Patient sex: F
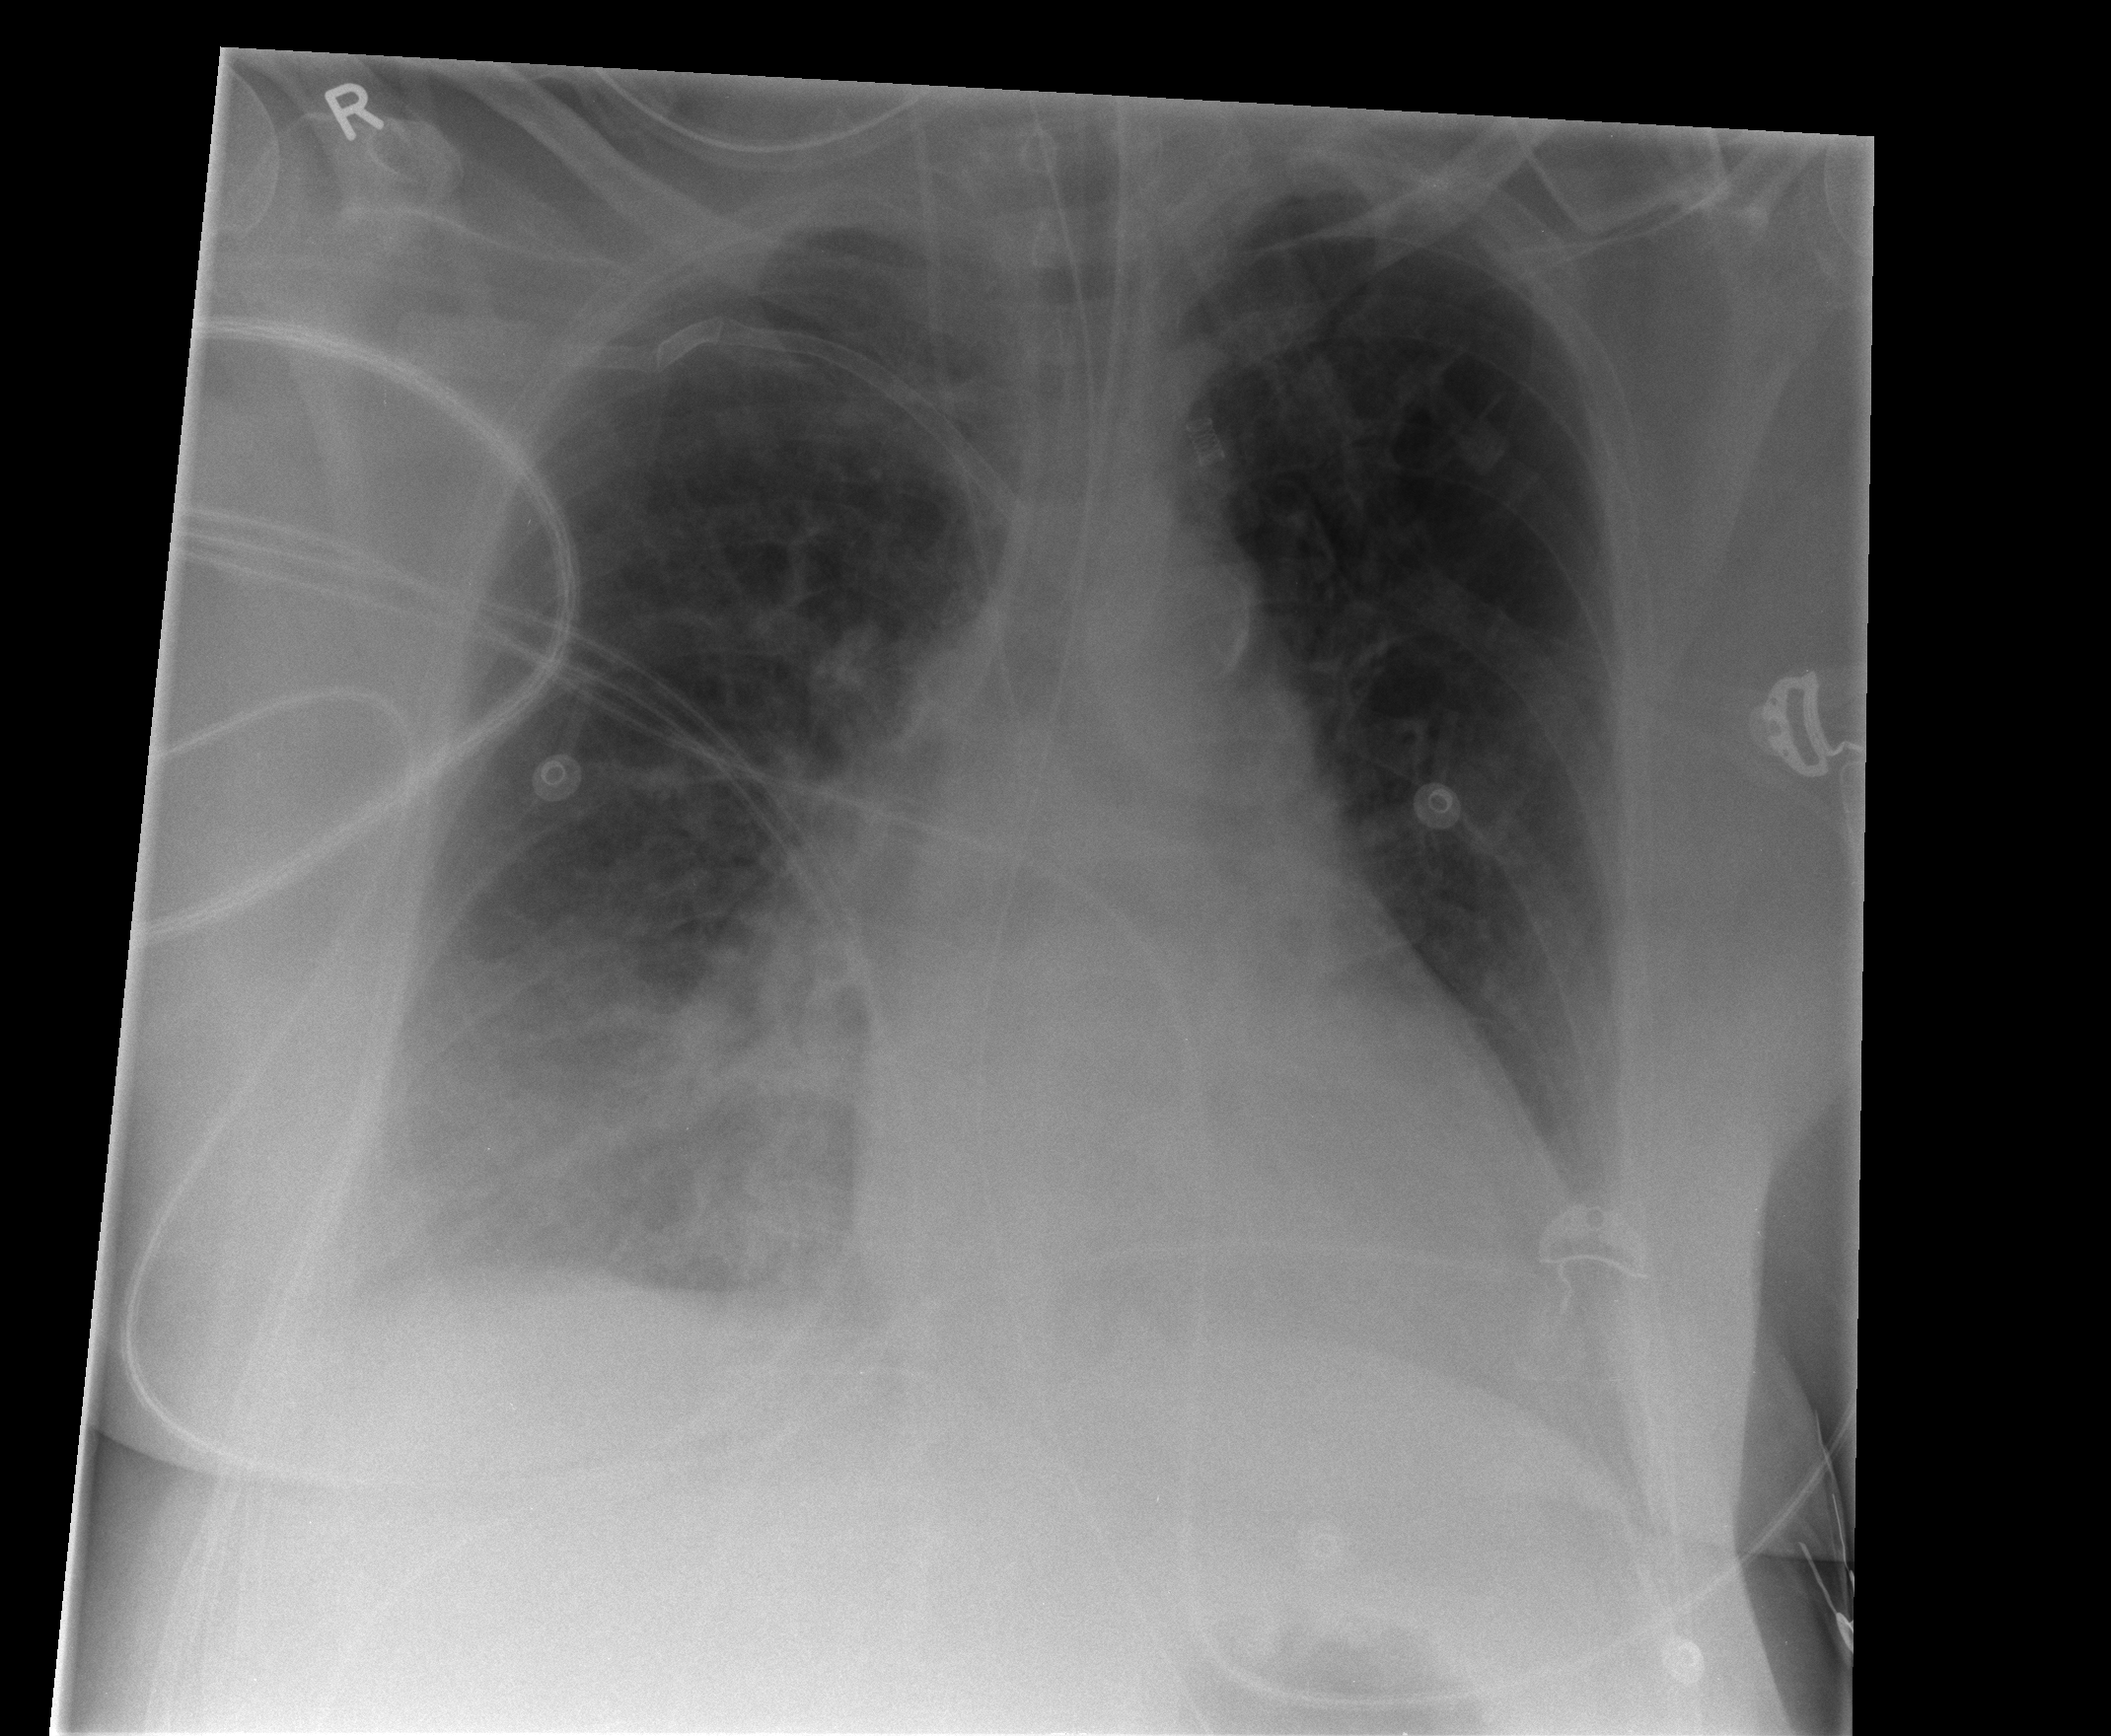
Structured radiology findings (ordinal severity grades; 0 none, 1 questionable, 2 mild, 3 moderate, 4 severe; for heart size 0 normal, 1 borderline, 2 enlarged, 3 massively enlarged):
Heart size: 2
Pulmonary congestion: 2
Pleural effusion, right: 1
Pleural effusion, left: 1
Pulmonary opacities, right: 3
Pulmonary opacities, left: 0
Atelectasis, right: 2
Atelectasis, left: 2